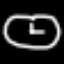
Label: clock